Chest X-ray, AP view. Patient: 43 years old, sex M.
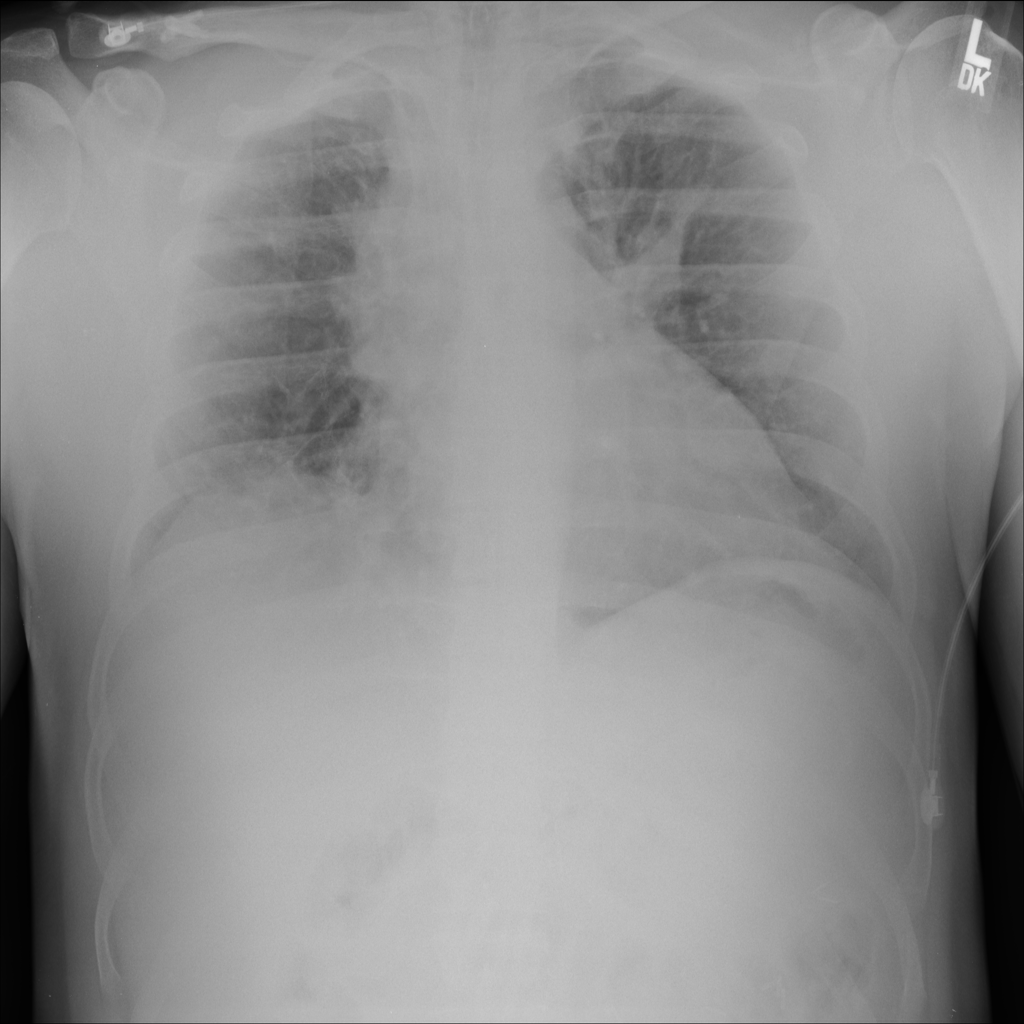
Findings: No Finding